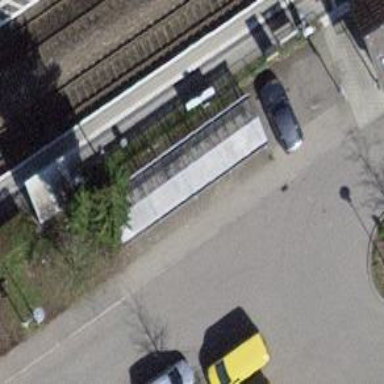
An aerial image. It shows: Bicycle parking area.